Interaction volume radius: 5 \u00c5
Interaction volume height: 10 \u00c5
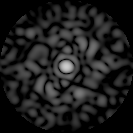
Disorder parameter: 0.7886